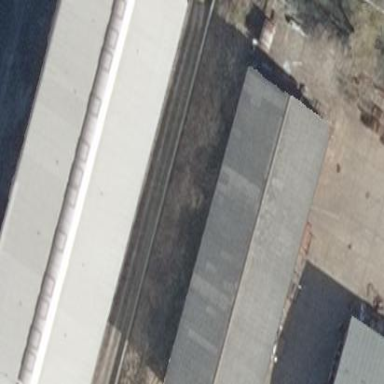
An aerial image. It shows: Industrial building.